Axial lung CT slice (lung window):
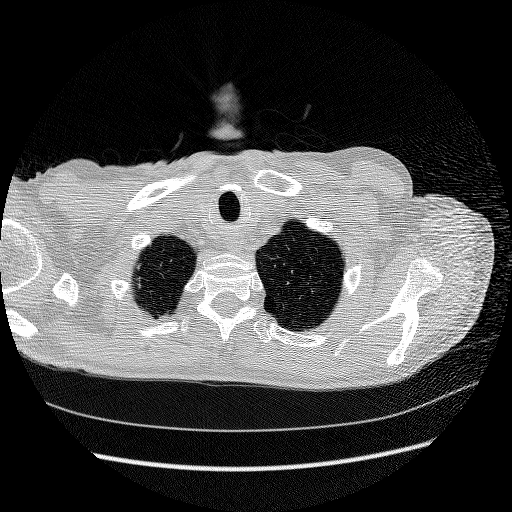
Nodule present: no